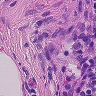
Metastatic tissue present: no